Question: I have some text which goes into UIlabels I have created inside a table view cell. When these table view cells become updated the text overlaps itself, almost like the previous text what was there has not been removed, like so:

code:
'''
func tableView(tableView: UITableView, cellForRowAtIndexPath indexPath: NSIndexPath) -> UITableViewCell {
let cell = tableView.dequeueReusableCellWithIdentifier("Cell",forIndexPath: indexPath) as! UITableViewCell
var nameLabel = UILabel(frame: CGRectMake(cell.frame.size.width * 0.040, cell.frame.size.height * 0.22, cell.frame.size.width * 0.735, cell.frame.size.height * 0.312))
var userAtIndexPath = finalMatchesBlurUser[indexPath.row]
nameLabel.text = userAtIndexPath.username.uppercaseString
cell.addSubview(nameLabel)
}
'''
The 'finalMatchesBlurUser' is a PFUser fetched from Parses database that will be changing, when this change is what causes the names to overlap.
Can anyone point out why this is happening?
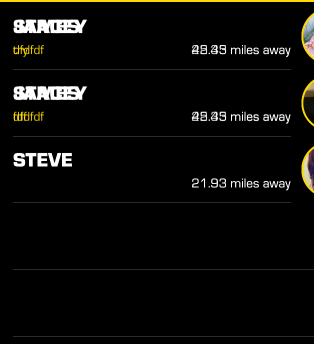
Answer: Everytime you update the tableview, it checks the queue to see if it can reuse a cell instead of initializing a new one. In this case, when it updates, it has cells in the queue so you're adding a new label subview everytime the table updates which is causing this effect. In this case, you should only add the label subview if it doesn't exist already. Otherwise, just update the text of that subview.
'''
func tableView(tableView: UITableView, cellForRowAtIndexPath indexPath: NSIndexPath) -> UITableViewCell {
let cell = tableView.dequeueReusableCellWithIdentifier("Cell",forIndexPath: indexPath) as! UITableViewCell
if let nameLabel = cell.viewWithTag(100) as? UILabel{
var userAtIndexPath = finalMatchesBlurUser[indexPath.row]
nameLabel.text = userAtIndexPath.username.uppercaseString
}
else{
nameLabel = UILabel(frame: CGRectMake(cell.frame.size.width * 0.040, cell.frame.size.height * 0.22, cell.frame.size.width * 0.735, cell.frame.size.height * 0.312))
nameLabel.tag = 100;
var userAtIndexPath = finalMatchesBlurUser[indexPath.row]
nameLabel.text = userAtIndexPath.username.uppercaseString
cell.addSubview(nameLabel)
}
return cell;
}
'''